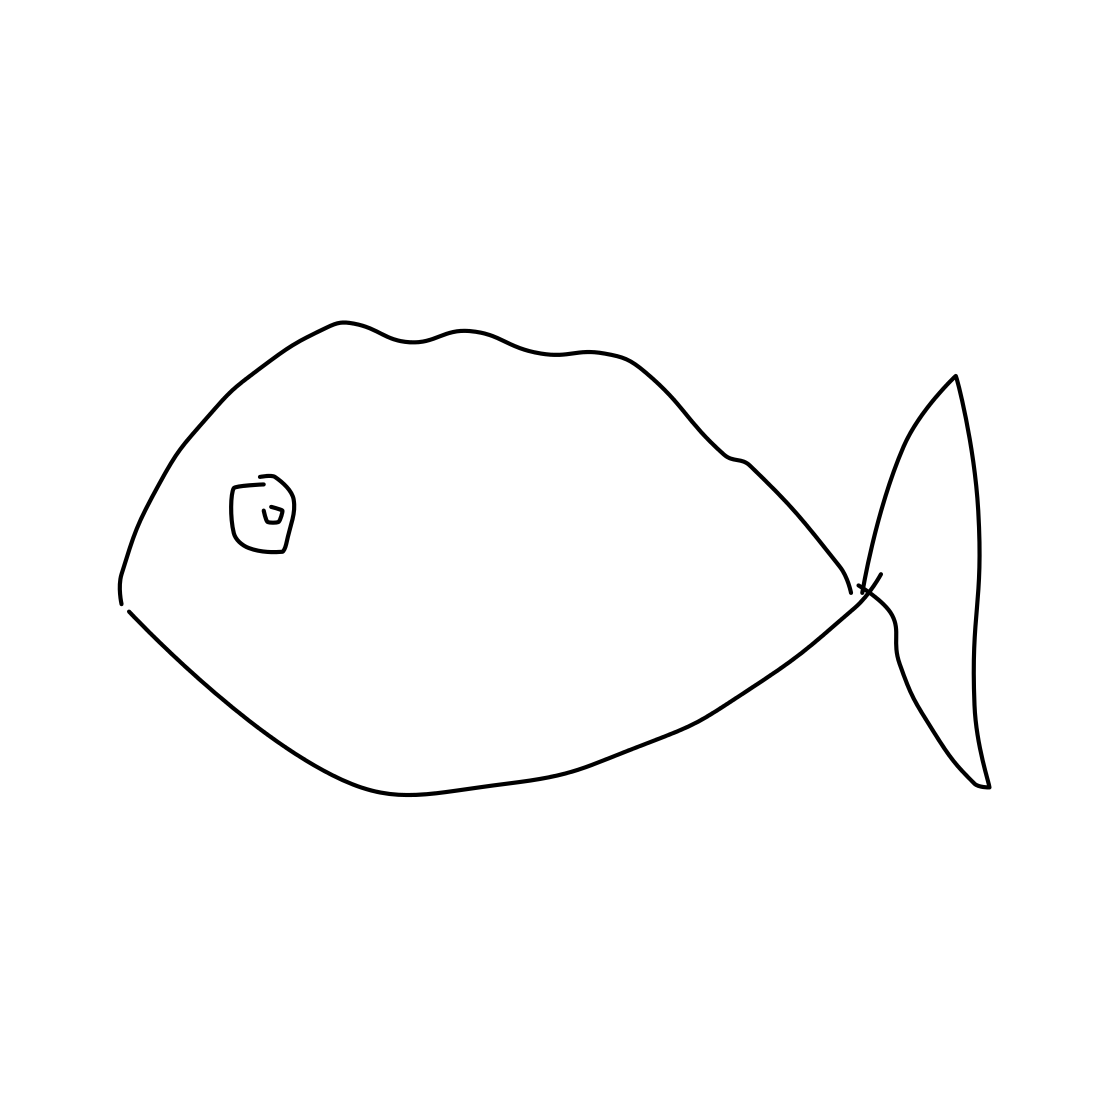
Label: fish